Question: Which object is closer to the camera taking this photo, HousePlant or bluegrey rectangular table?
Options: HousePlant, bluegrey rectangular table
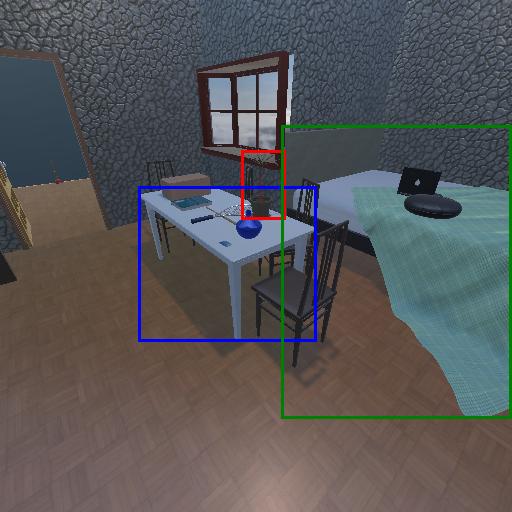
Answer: HousePlant